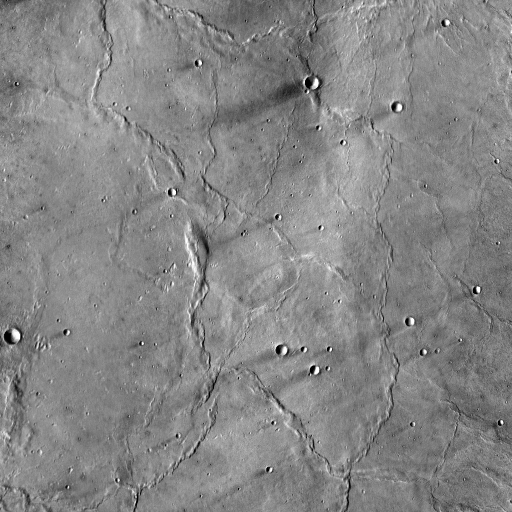
Crater classes present: Background, Other, Secondary